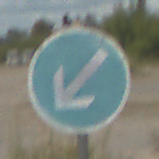
Verkehrszeichen: VorgeschriebeneVorbeifahrtLinks
Umgebung: Outdoor, Suburban
Tageszeit: Midday
Wetter: PartlyCloudy
Licht: Natural
Jahreszeit: Summer
Kontrast: HighContrast